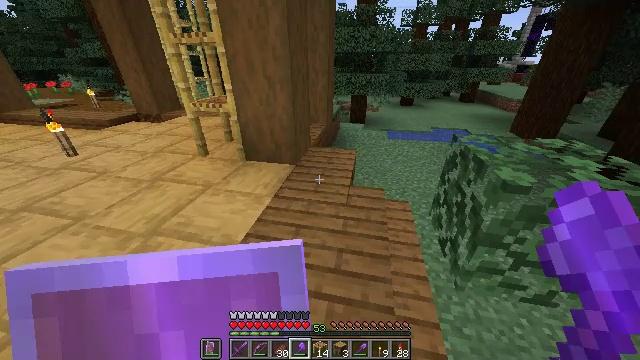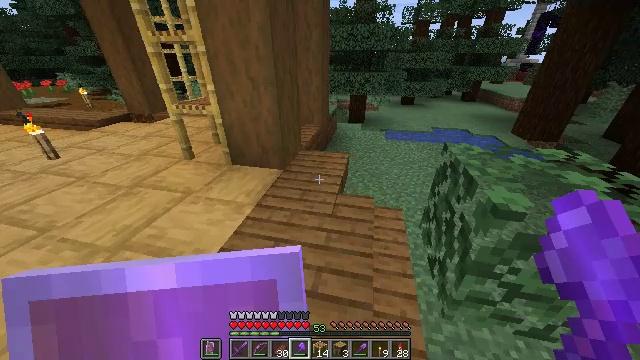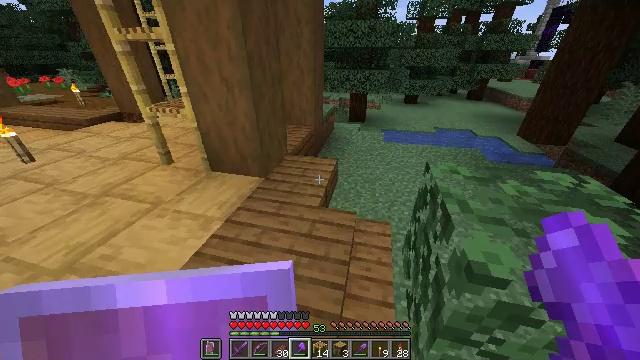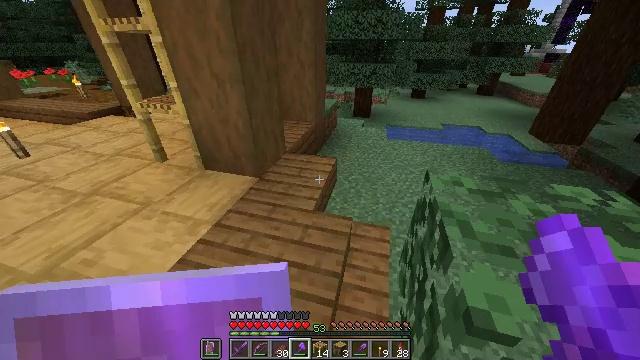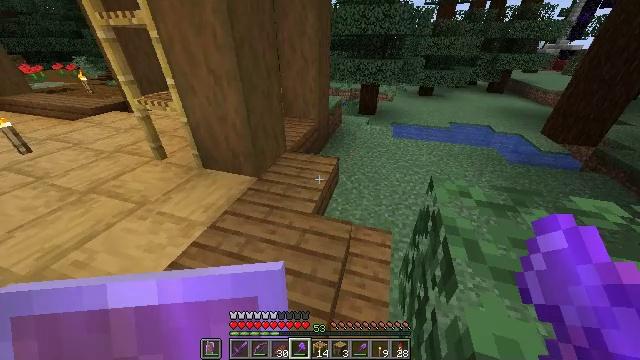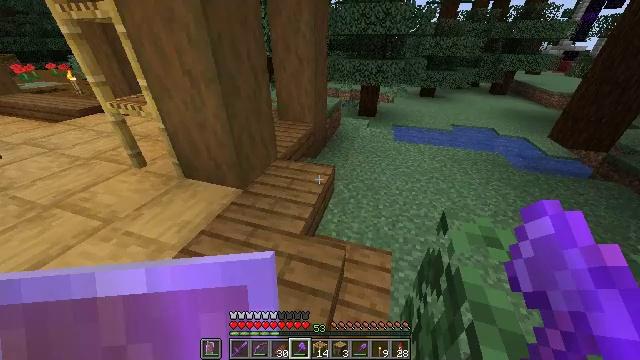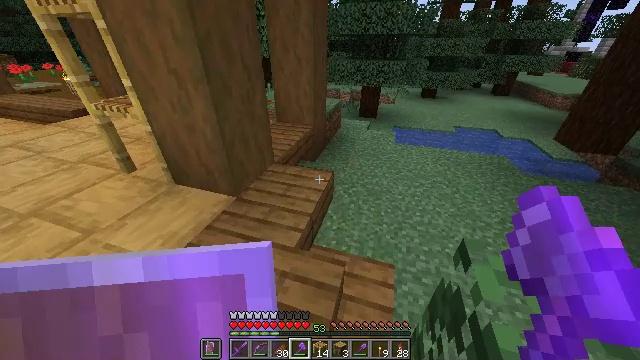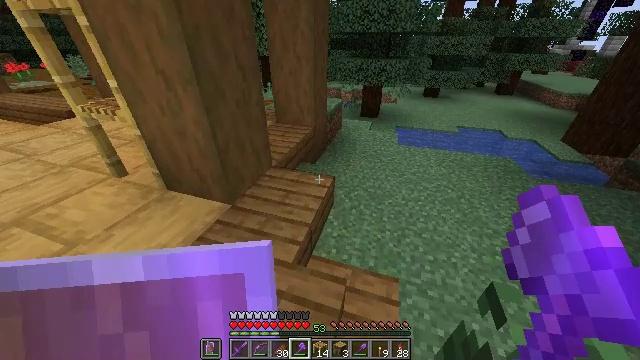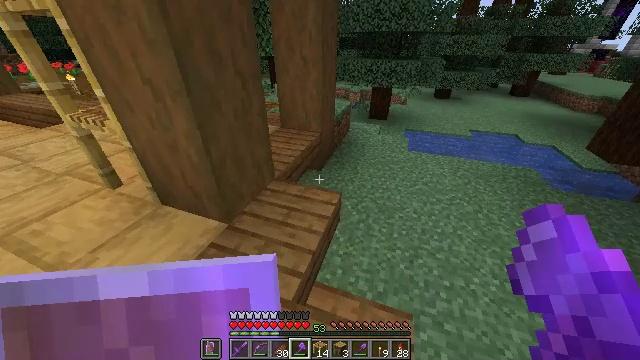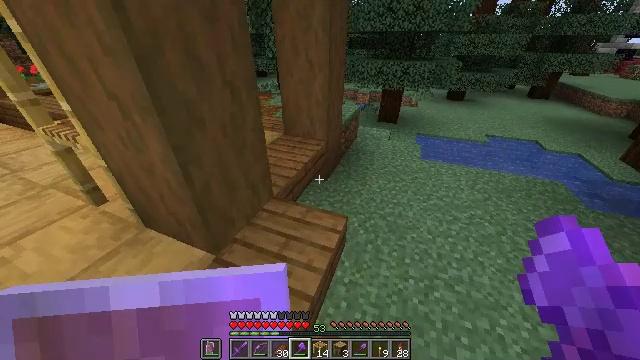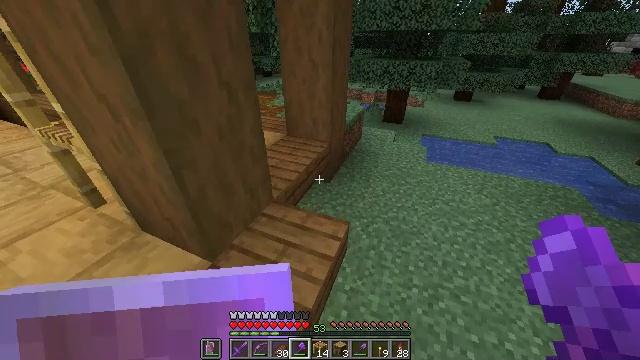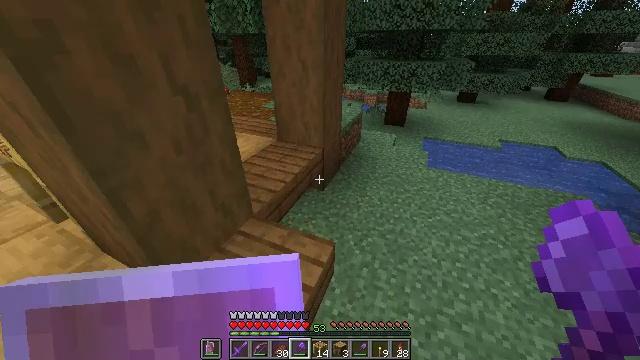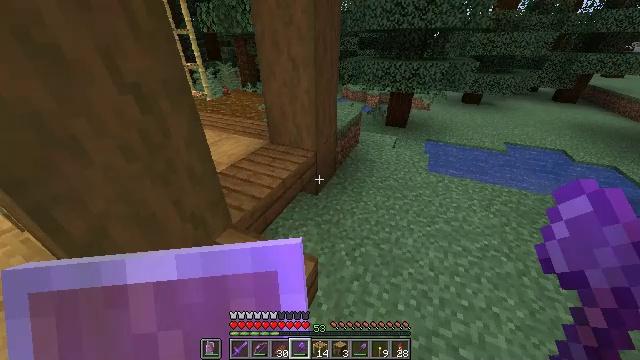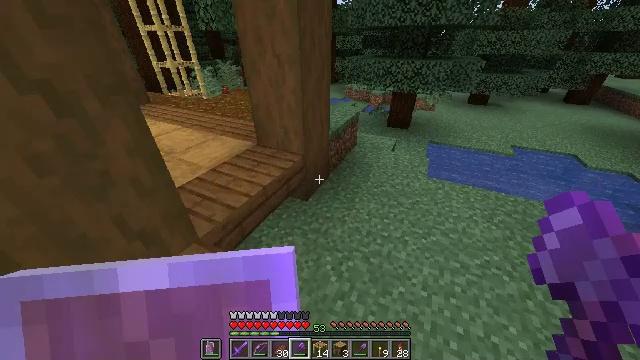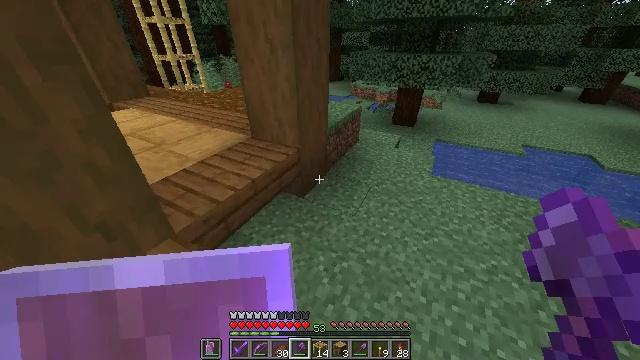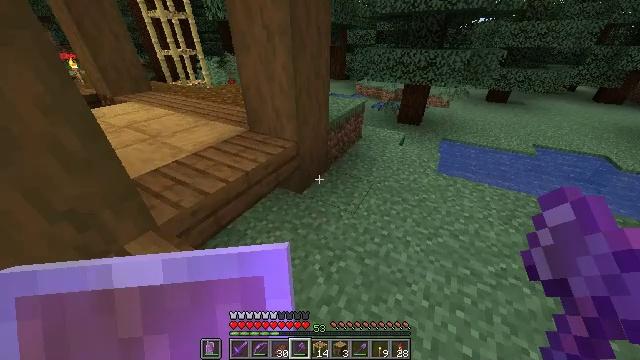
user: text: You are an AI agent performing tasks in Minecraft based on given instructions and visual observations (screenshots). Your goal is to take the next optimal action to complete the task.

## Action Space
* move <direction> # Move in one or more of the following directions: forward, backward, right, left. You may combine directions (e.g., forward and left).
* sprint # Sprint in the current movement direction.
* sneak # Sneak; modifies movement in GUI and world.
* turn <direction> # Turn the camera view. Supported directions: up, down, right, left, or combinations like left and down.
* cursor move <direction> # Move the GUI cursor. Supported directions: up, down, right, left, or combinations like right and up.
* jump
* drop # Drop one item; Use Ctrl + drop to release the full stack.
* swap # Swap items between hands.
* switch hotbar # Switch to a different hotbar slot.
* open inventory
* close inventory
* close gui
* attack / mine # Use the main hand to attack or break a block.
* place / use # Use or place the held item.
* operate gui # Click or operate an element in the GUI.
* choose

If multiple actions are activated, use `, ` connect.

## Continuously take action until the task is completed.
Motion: motion action
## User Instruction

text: Collect spruce stairs from a structure.
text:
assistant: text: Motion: move forward and move right, sprint
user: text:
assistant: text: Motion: move forward and move right, sprint, turn left
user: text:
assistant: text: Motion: move forward, sprint, turn left and down
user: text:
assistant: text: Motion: move forward, sprint, turn left
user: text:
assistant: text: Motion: move forward, sprint
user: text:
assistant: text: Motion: move forward, sprint
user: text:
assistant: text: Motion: move forward, sprint
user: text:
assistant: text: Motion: move forward, sprint, turn left
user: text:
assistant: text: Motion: move forward and move right, sprint, turn left
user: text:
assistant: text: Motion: move forward and move right, sprint, turn left
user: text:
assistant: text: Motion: move forward and move right, sprint
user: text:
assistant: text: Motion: move forward and move right, sprint, turn left
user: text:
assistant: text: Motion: move forward and move right, sprint, turn left
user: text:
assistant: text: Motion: move forward and move right, sprint, turn left
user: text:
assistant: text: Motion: move forward and move right, turn left
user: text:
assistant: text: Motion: move forward and move right
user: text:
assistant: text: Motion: move forward and move right, turn left
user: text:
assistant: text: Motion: move forward and move right, turn left
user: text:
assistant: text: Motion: move forward and move right, turn left
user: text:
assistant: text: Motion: move forward and move right, turn left
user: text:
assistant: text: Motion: move forward and move right, turn left and up
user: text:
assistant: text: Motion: move forward and move right, turn left and up
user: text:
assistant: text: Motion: move right, turn left and up
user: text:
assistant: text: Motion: turn left
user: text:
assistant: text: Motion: turn left
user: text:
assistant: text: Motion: turn left
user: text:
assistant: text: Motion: turn left
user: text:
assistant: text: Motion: turn left
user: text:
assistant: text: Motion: no_op
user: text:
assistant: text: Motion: no_op